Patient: sex F, age 57
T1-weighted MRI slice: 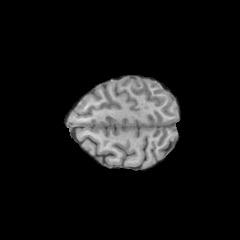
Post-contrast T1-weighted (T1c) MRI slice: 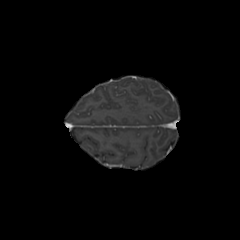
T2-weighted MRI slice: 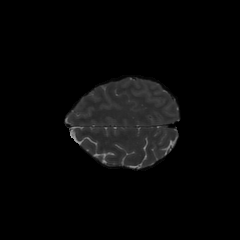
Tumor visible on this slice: no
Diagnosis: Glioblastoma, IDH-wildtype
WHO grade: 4